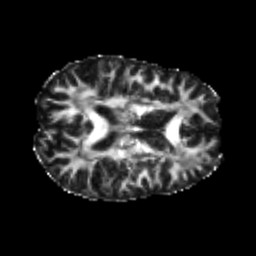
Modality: FA
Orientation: axial
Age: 25
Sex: male
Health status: healthy
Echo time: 0.074 s